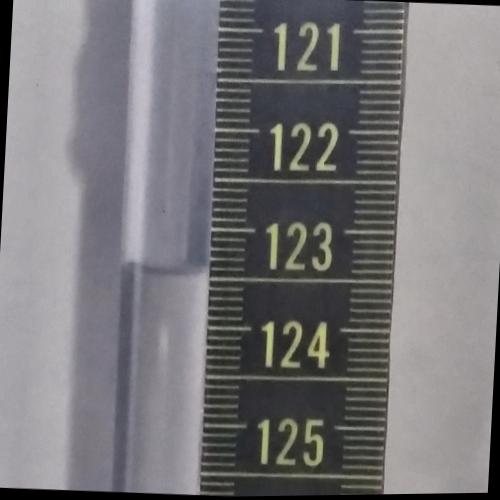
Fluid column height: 123.5 cm